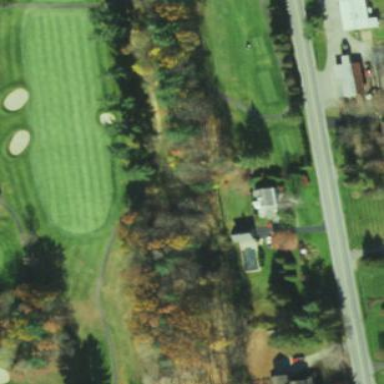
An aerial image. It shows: Golf rough area.